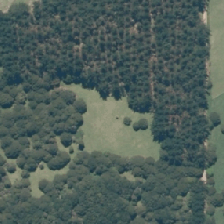
Land cover: high_producing_grassland